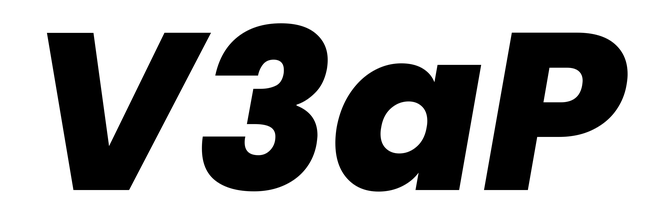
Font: Poppins-ExtraBoldItalic